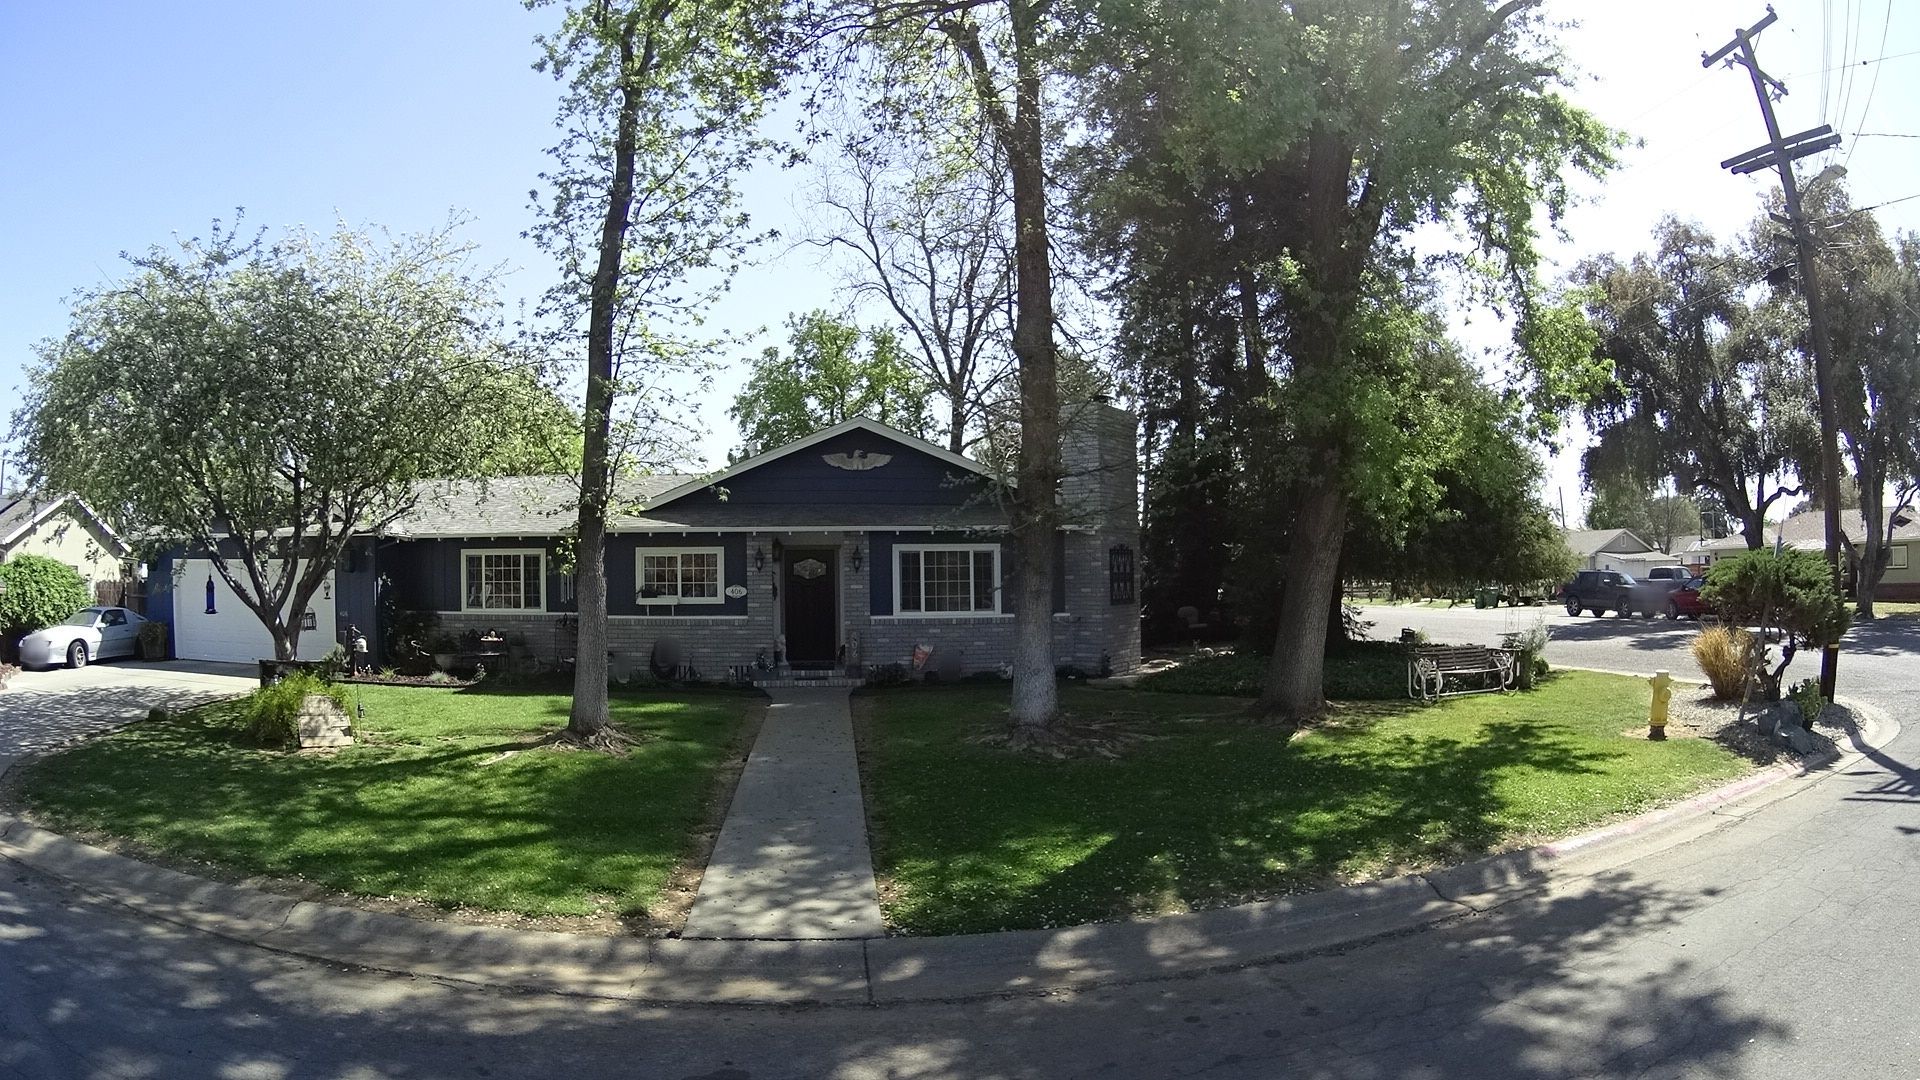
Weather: clear
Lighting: day
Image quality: good
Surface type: walking surface
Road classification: residential
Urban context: semi-dense urban cluster
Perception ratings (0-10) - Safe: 8.53, Lively: 8.56, Beautiful: 8.5, Boring: 2.79, Depressing: 3.88, Wealthy: 7.73